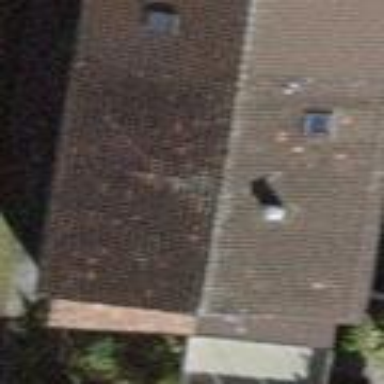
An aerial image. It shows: Building with tile roof.